Field crop: tomato
Growth stage: 1
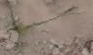
Species: cyperus